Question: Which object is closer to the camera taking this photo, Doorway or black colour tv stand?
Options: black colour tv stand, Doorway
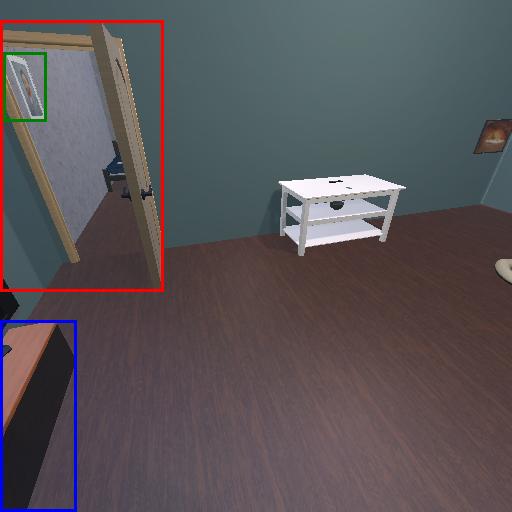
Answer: black colour tv stand